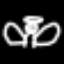
Label: angel